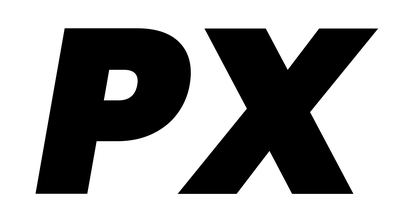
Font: Poppins-BlackItalic